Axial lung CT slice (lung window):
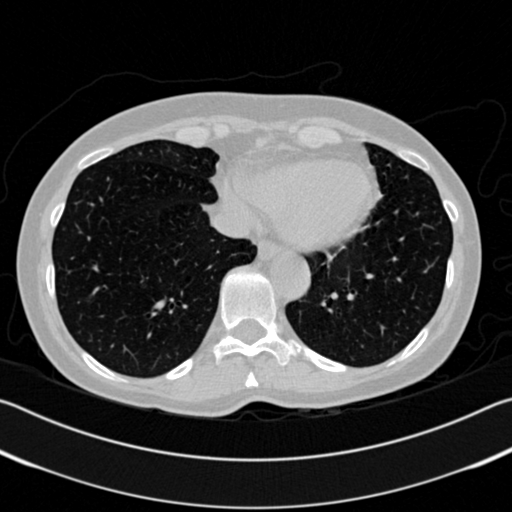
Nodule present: no